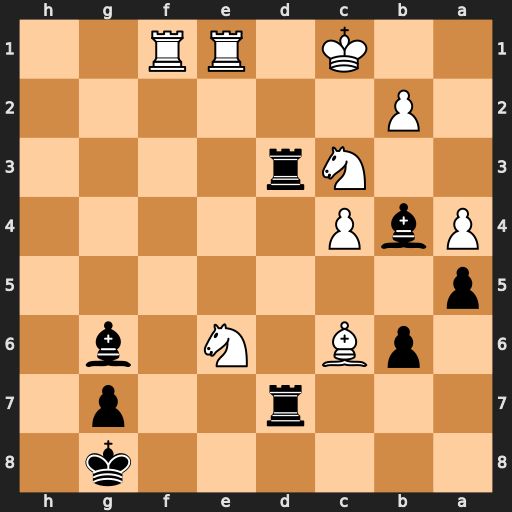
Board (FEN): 6k1/3r2p1/1pB1N1b1/p7/PbP5/2Nr4/1P6/2K1RR2
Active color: b
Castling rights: -
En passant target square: -
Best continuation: Rxc3+ bxc3 Ba3#